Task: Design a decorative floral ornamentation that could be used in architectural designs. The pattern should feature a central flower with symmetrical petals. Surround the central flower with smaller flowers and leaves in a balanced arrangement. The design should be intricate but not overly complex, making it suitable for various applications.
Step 1223:
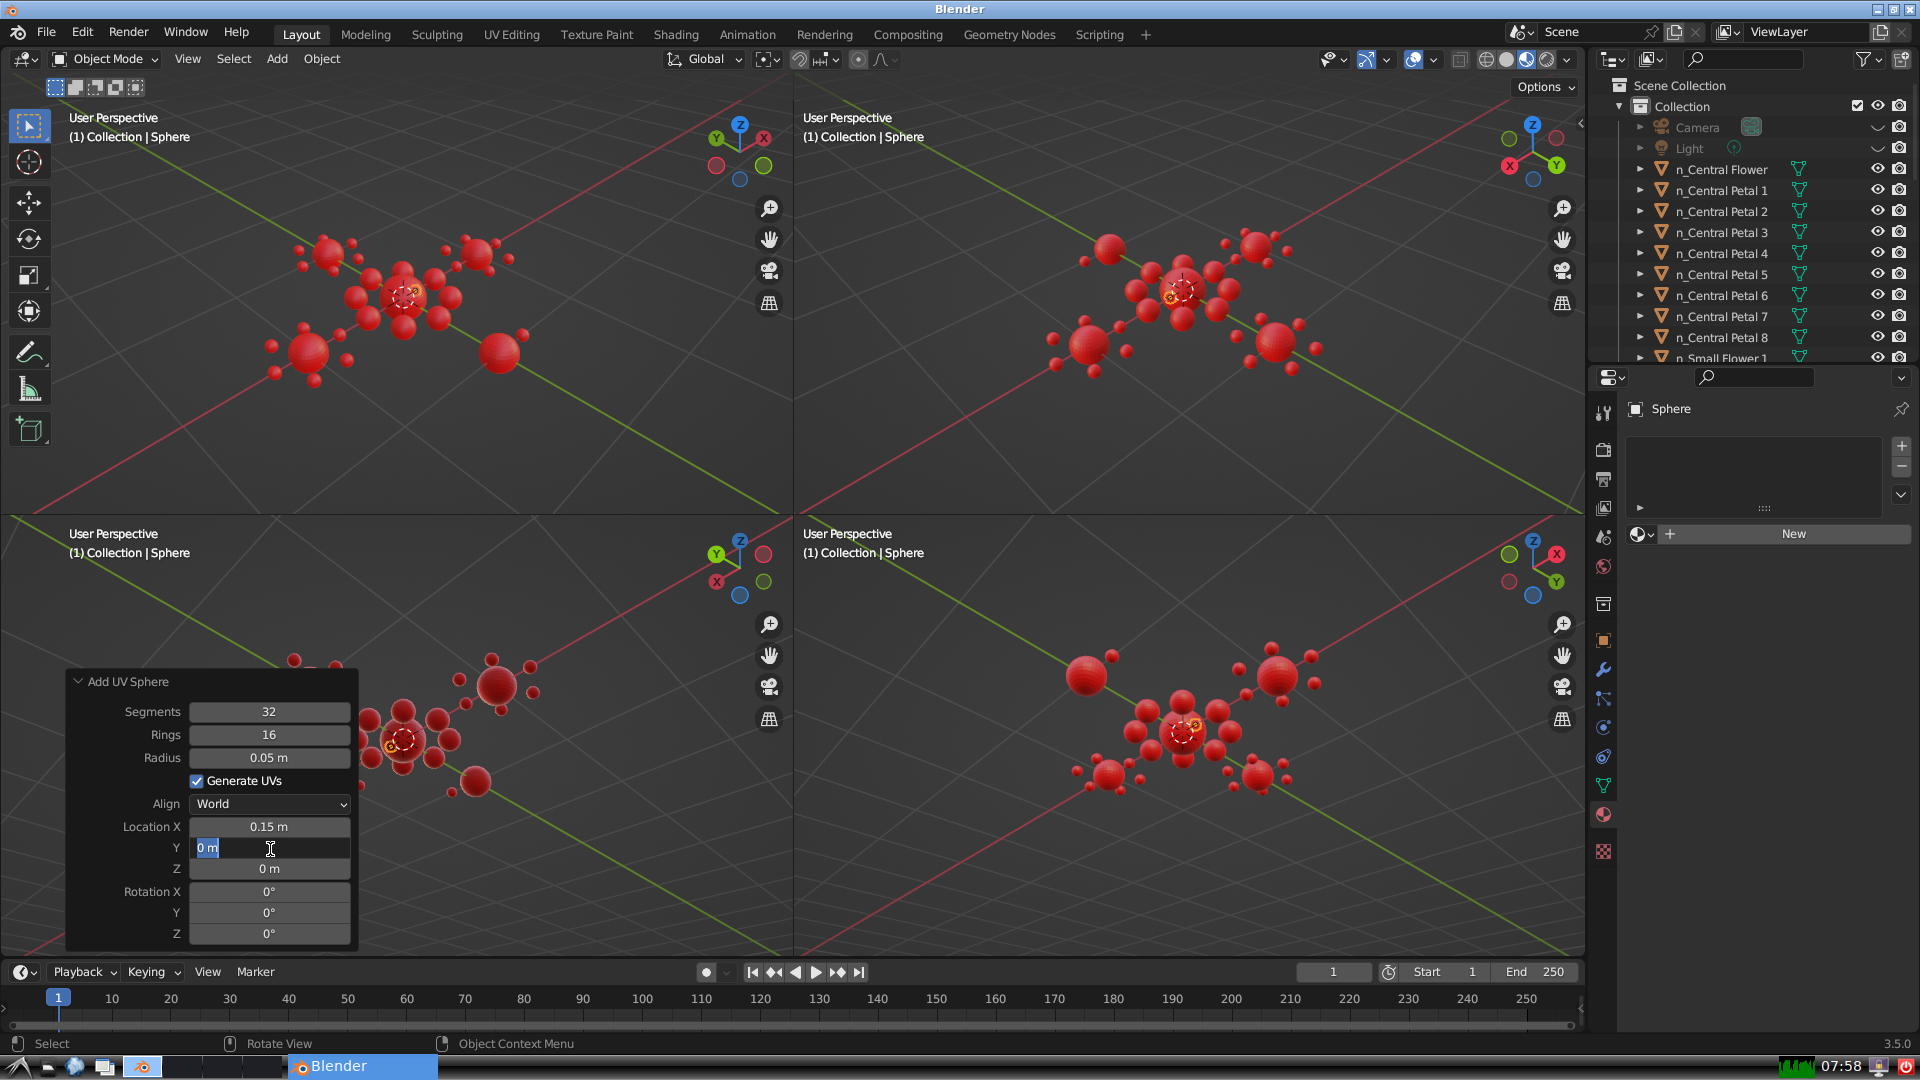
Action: input_text: -0.7401923788646685